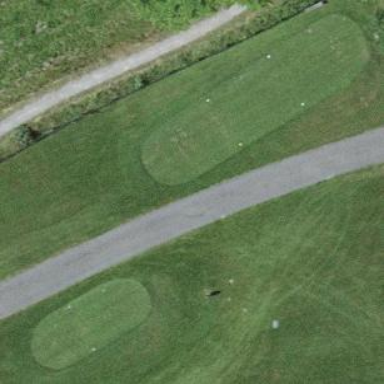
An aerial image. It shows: Golf tee on grassy land.